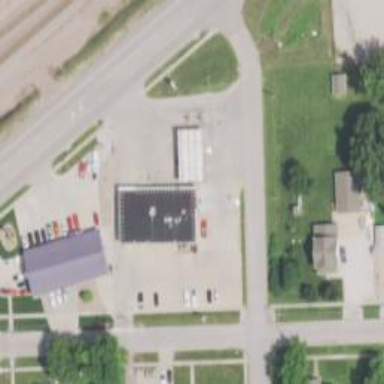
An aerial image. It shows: Convenience shop.